Question: I'm trying to use the kendo grid date filter as seen here: <URL>

I'm not seeing any good examples on how to do this using Razor syntax.
The only example they show is using javascript:
'''
{
field: "BirthDate",
title: "Birth Date",
format: "{0:MM/dd/yyyy HH:mm tt}",
filterable: {
ui: "datetimepicker"
}
}
'''
I tried to do this on my column, but it didn't work:
'''
cols.Bound(c => c.DateOfServiceString).Title("Assessment Date").Filterable(filterable => filterable.UI("datetimepicker"));
'''
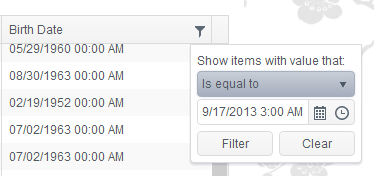
Answer: There is an option to view cshtml code in the kendo demo page itself.
Here is the link you need.
<URL>
Also, I believe if the data is coming as DateTime, kendo will automatically convert it to javascript date object. Hope this helps.